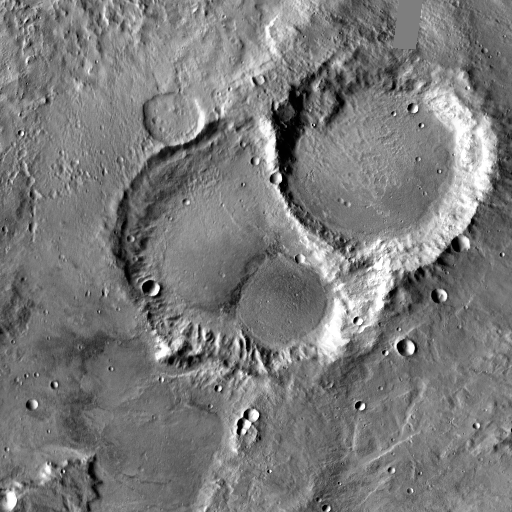
Crater classes present: Background, Other, Buried, Secondary